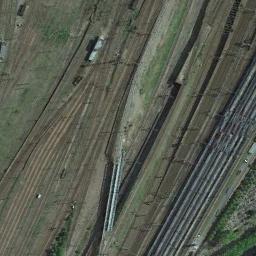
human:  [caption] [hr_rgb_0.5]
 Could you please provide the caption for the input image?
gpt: These railways have some trains on the tracks .

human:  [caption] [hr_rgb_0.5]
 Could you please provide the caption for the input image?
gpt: One side of the railway, there are lush trees  And the other side, there is a bare ground .

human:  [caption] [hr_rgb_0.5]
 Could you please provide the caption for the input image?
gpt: Many trains are on the railway .

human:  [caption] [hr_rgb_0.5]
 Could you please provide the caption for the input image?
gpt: The railway is next to some trees and grass .

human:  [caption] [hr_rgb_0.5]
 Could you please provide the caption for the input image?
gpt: There are some green meadows beside the railway .